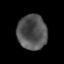
Tissue: prostate
Cell type: T cells
Senescence score: 0.3053
Nuclear area (px): 1008
Mean DAPI intensity: 81.736